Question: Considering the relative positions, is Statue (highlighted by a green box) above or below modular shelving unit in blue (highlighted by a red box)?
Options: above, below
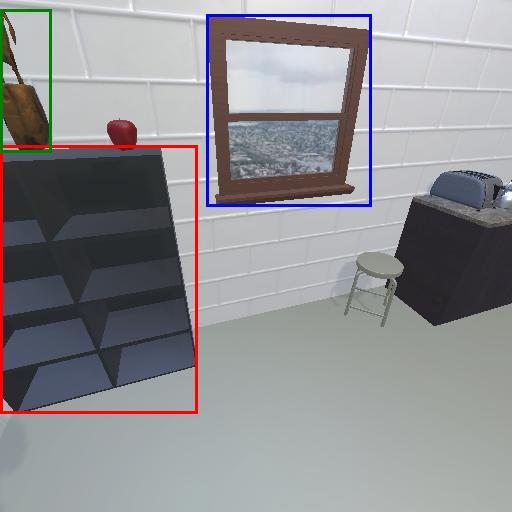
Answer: above